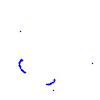
Particle: proton